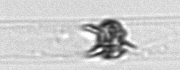
Label: Dactyliosolen_blavyanus